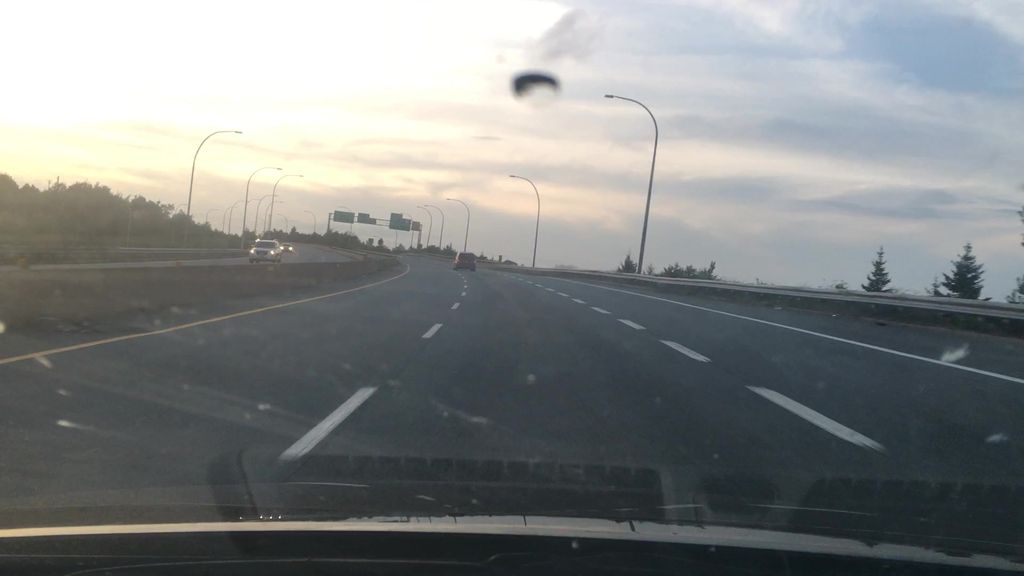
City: halifax